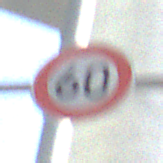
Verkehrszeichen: Geschwindigkeit60
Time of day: MorningAfternoon
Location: Outdoor (Urban)
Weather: PartlyCloudy
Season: NotSpecified
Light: Natural